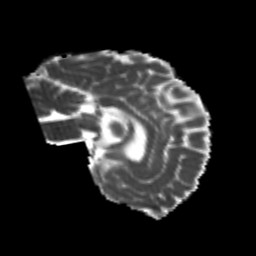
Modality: MD
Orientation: sagittal
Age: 26
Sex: female
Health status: healthy
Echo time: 0.074 s